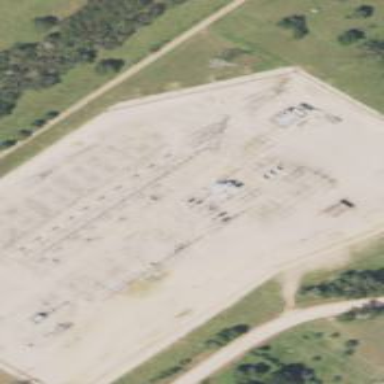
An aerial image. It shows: Outdoor power substation surrounded by fence. This substation operates at the transmission level.